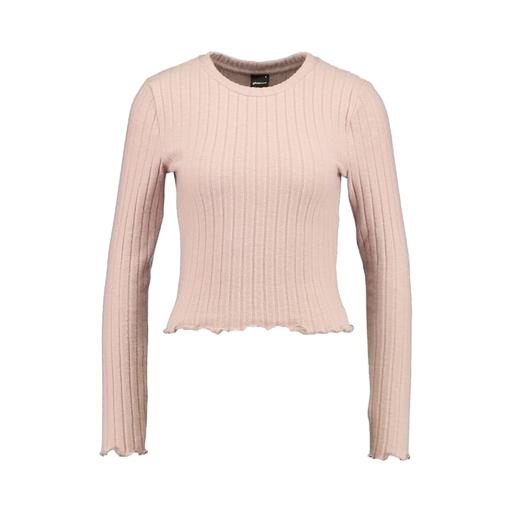
pink long sleeve crop top, her longsleeve top, pink long-sleeve round-neck tee, white background